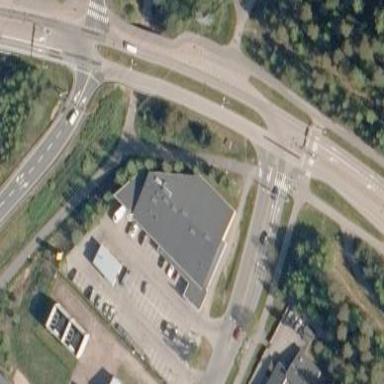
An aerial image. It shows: Retail building housing supermarket.